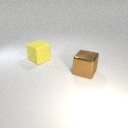
large yellow rubber cube to the left of large brown metal cube